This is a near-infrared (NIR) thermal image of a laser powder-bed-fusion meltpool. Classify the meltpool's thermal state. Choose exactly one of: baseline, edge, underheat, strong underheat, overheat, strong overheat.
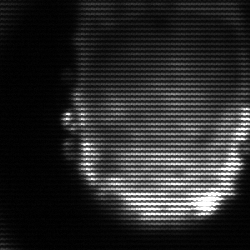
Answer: baseline